Interaction volume radius: 5 \u00c5
Interaction volume height: 10 \u00c5
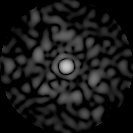
Disorder parameter: 0.8637